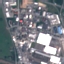
Label: Industrial